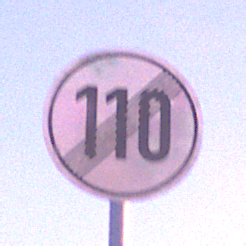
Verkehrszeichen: EndeGeschwindigkeit110
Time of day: Dawn
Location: Outdoor (Nature)
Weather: PartlyCloudy
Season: NotSpecified
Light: Natural